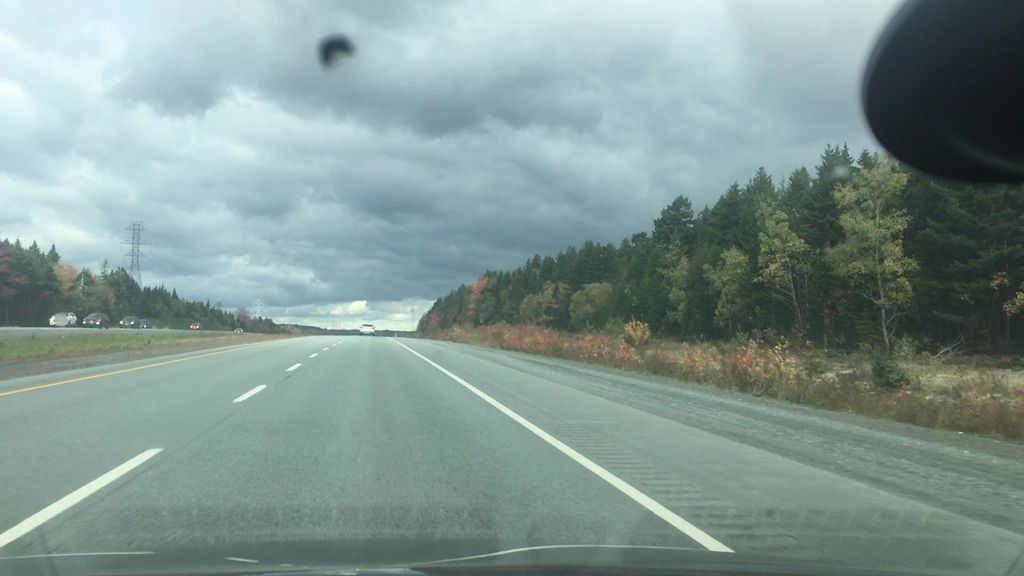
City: halifax